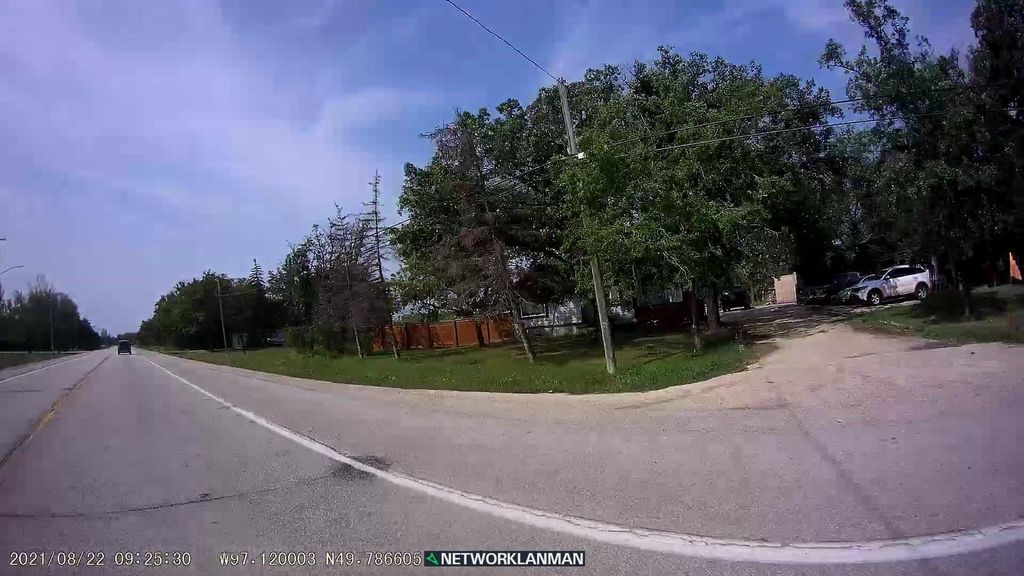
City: winnipeg